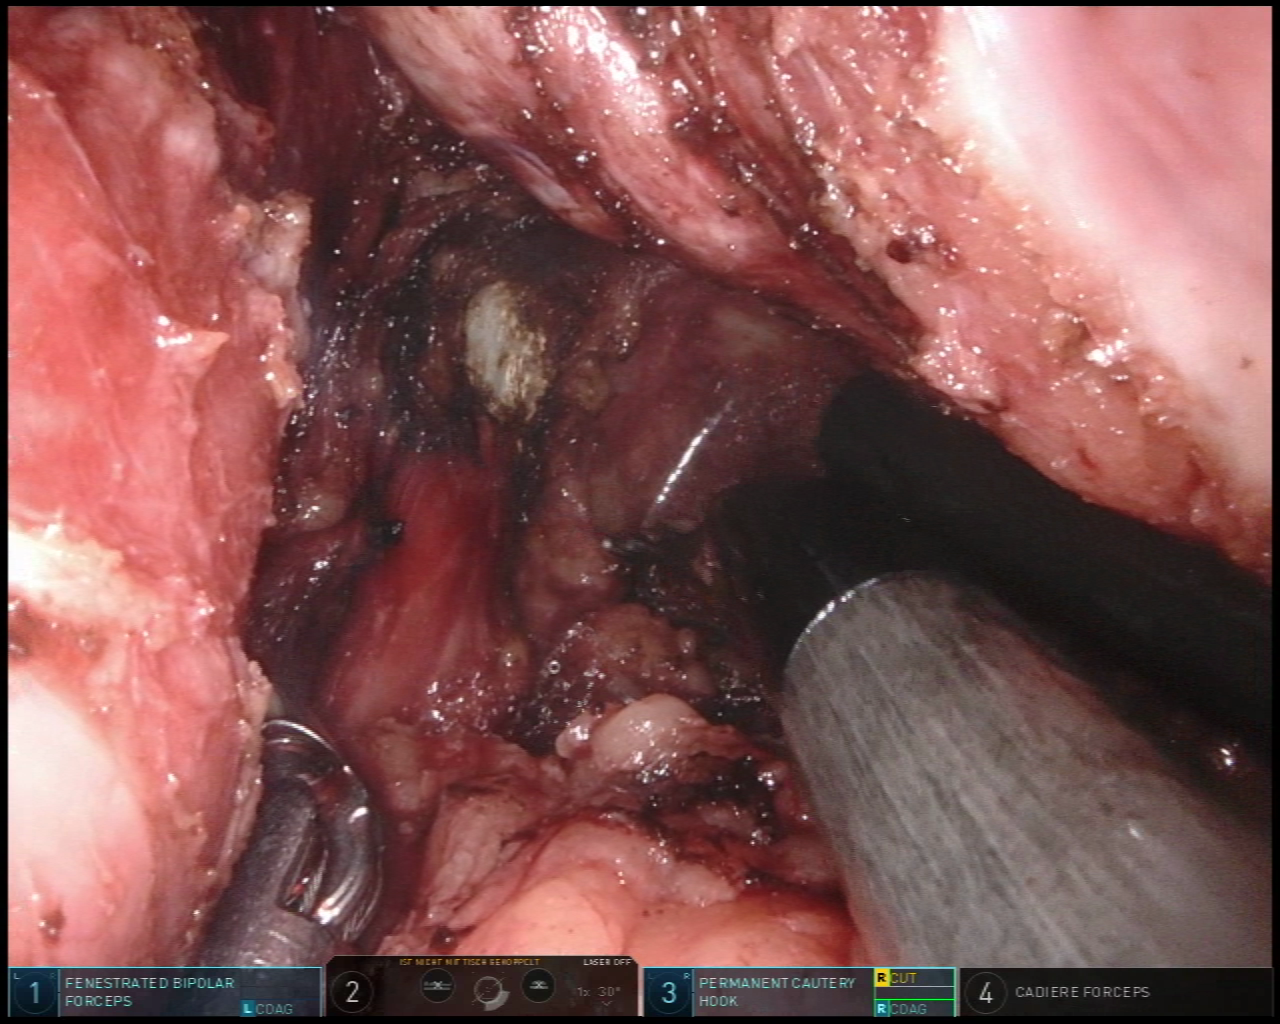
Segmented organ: vesicular_glands
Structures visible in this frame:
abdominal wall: no
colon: no
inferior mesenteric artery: no
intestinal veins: no
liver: no
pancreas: no
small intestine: no
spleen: no
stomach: no
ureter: no
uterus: no
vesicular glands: yes